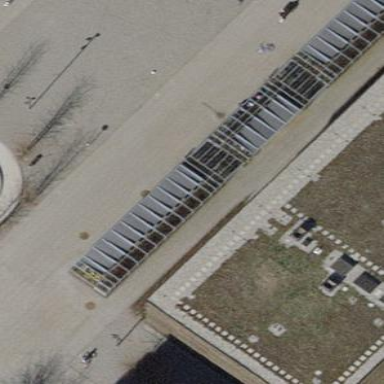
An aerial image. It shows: Bicycle parking area with racks.